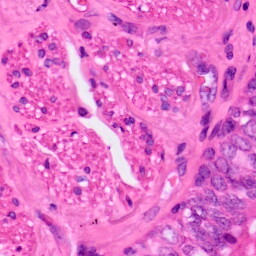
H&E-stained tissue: Lung